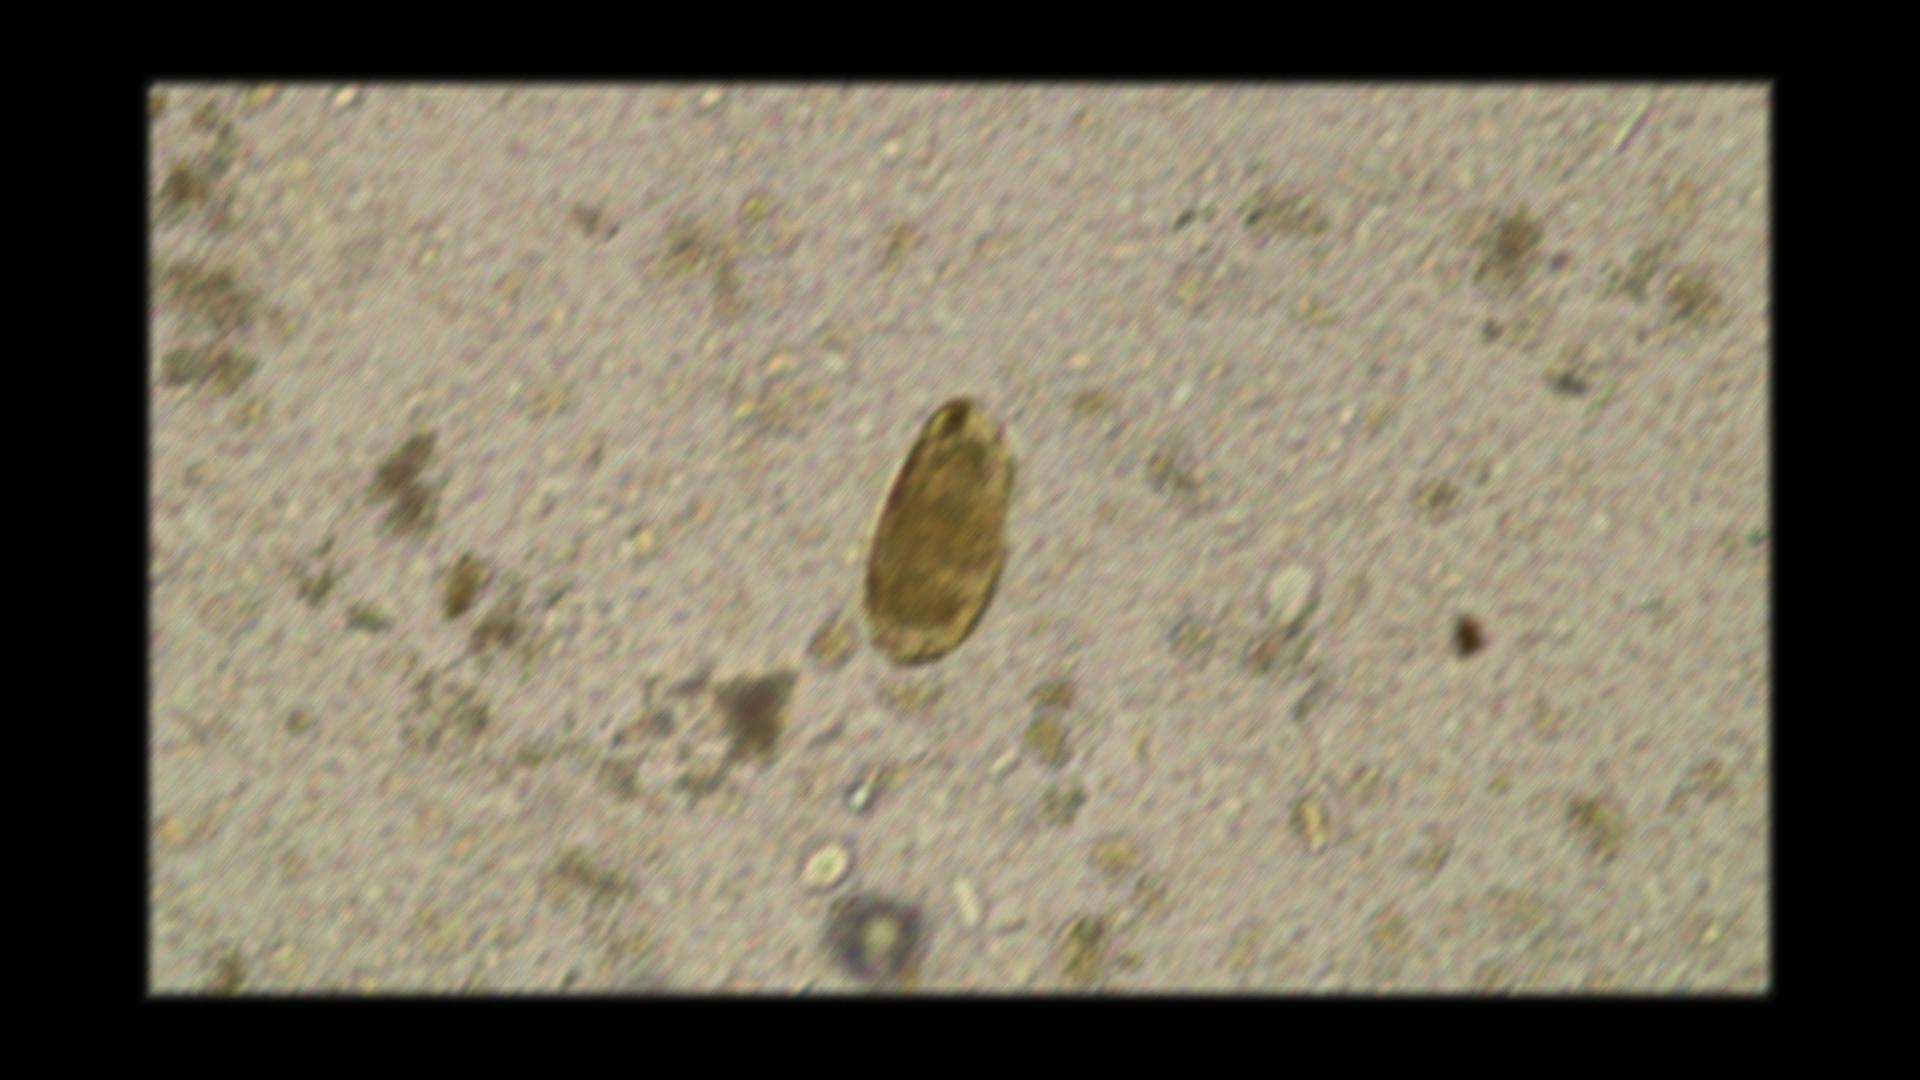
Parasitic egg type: Paragonimus spp